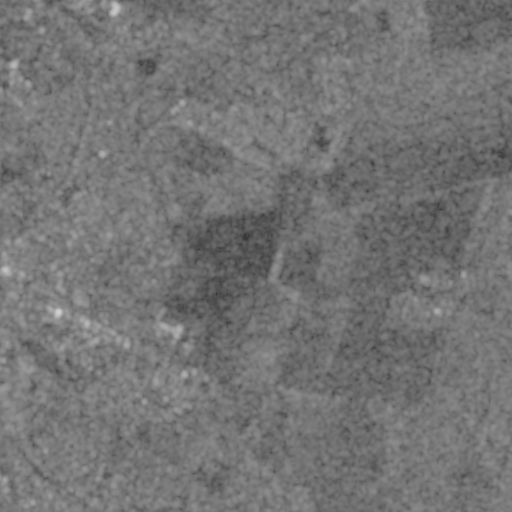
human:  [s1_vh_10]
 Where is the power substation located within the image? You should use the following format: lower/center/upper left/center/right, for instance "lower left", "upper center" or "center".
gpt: The power substation is located in the upper left of the image.
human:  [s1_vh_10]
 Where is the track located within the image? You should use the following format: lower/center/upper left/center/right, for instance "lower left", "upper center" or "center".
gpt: The track is located in the lower left of the image.
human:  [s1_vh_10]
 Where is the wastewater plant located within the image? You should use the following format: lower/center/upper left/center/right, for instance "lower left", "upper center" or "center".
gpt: The wastewater plant is located in the upper right of the image.
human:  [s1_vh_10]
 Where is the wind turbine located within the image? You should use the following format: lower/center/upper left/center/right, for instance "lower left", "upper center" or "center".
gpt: The wind turbine is located in the upper left of the image.
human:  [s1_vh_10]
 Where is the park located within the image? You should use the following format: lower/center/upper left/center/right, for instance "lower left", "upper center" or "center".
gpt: There is no park in the image.

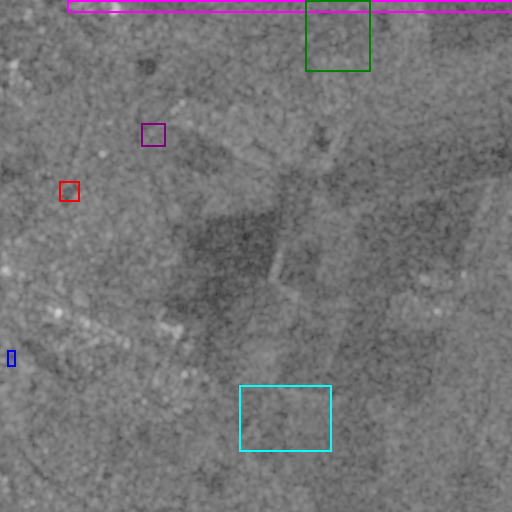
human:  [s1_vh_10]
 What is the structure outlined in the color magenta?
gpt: The structure outlined in magenta is a crop field.
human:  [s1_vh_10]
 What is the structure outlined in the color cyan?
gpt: The structure outlined in cyan is a park.
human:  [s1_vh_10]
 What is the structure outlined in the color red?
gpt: The structure outlined in red is a parking lot.
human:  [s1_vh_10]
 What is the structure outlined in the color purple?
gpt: The structure outlined in purple is a power substation.
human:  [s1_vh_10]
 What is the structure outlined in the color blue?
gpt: The structure outlined in blue is a track.
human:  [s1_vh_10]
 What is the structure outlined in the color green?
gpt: The structure outlined in green is a wastewater plant.
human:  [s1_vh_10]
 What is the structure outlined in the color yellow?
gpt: There is no yellow outline.